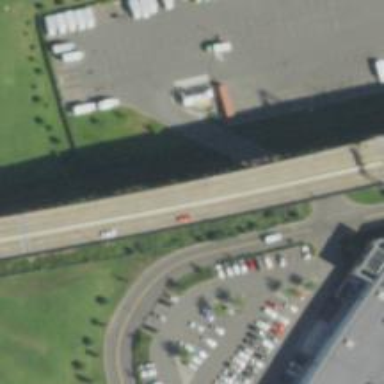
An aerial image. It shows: Motorway bridge with asphalt surface. It belongs to the category of Urban Freeway/Expressway as HFCS code states.